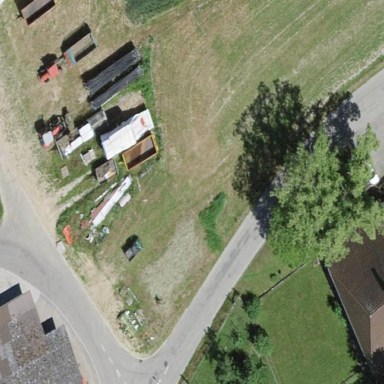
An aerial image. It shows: Farmyard area.